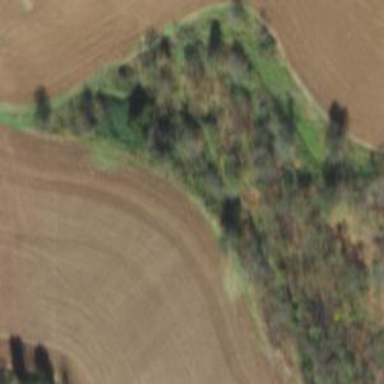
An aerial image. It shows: Bridleway.